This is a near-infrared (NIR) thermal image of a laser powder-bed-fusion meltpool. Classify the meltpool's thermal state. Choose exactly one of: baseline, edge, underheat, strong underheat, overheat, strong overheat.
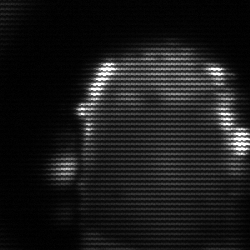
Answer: baseline